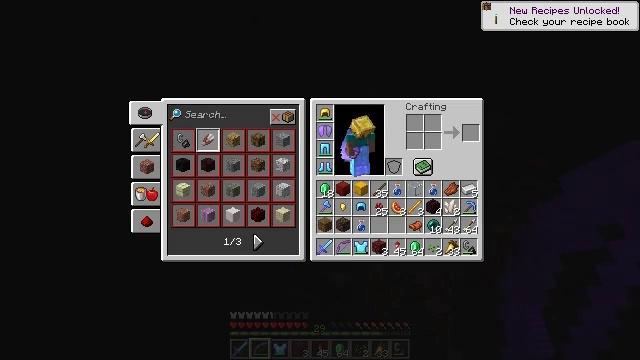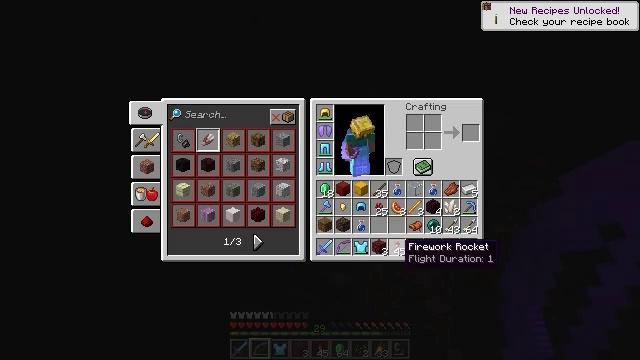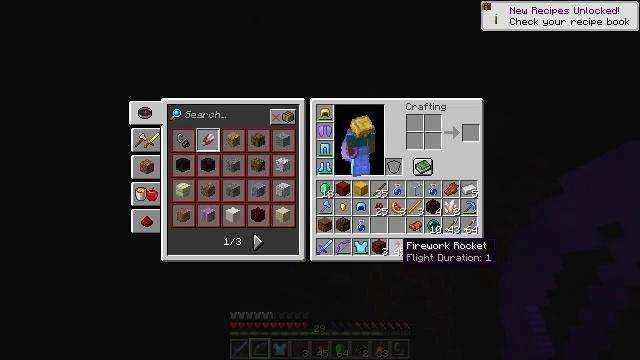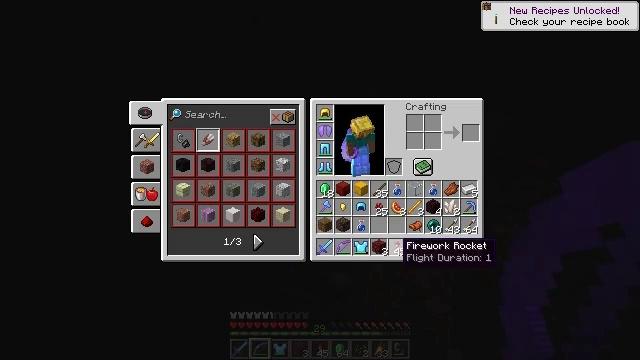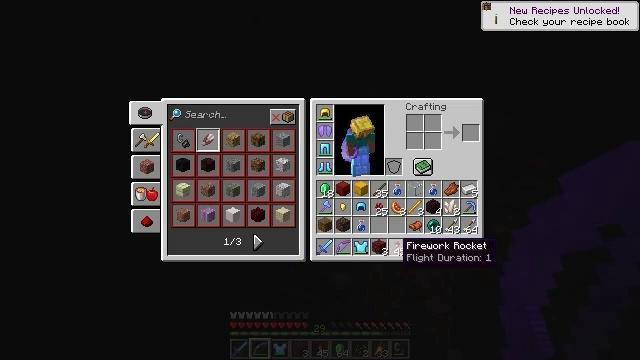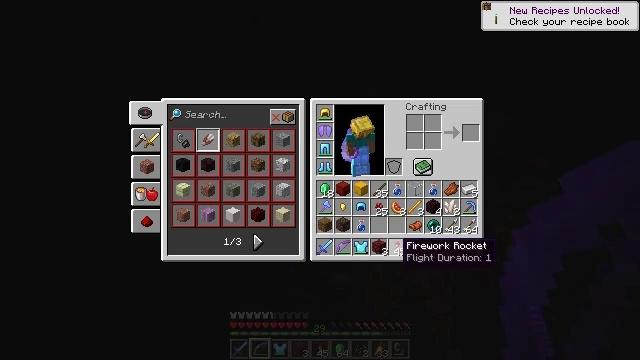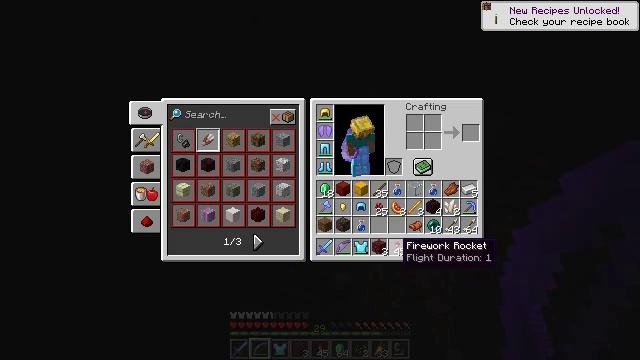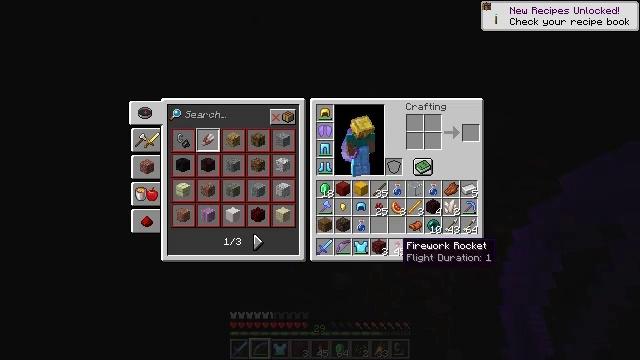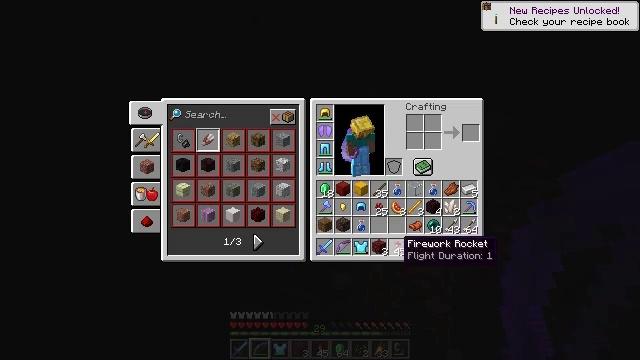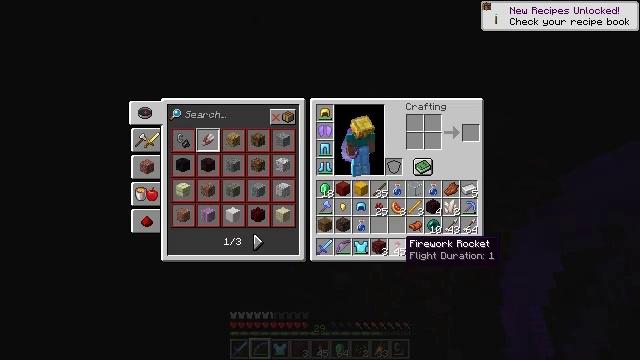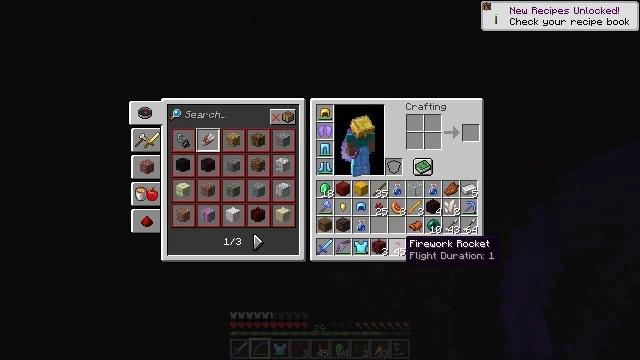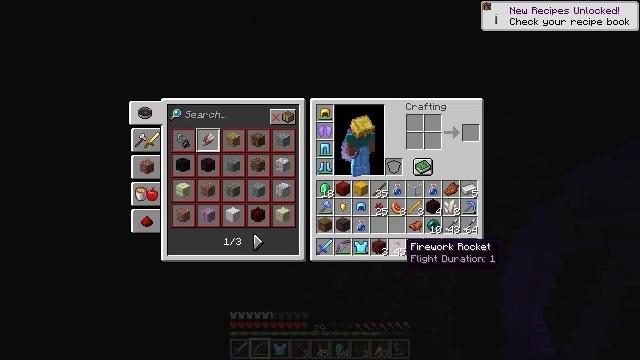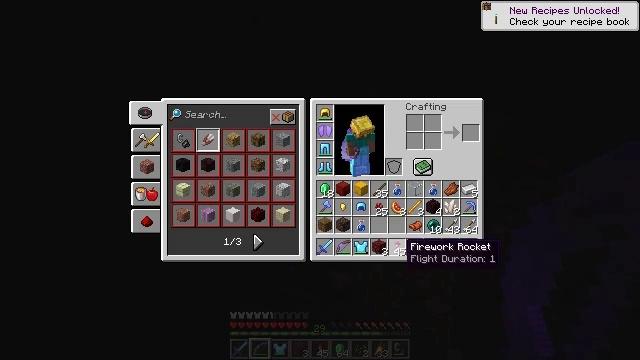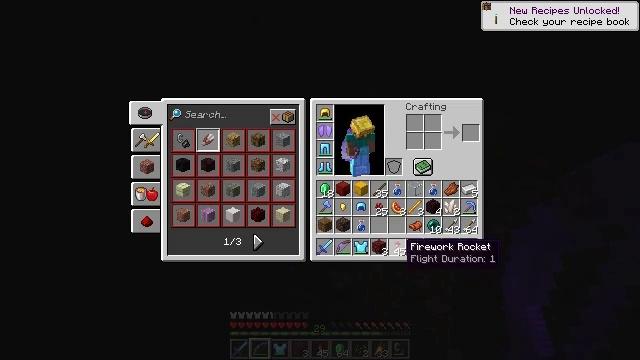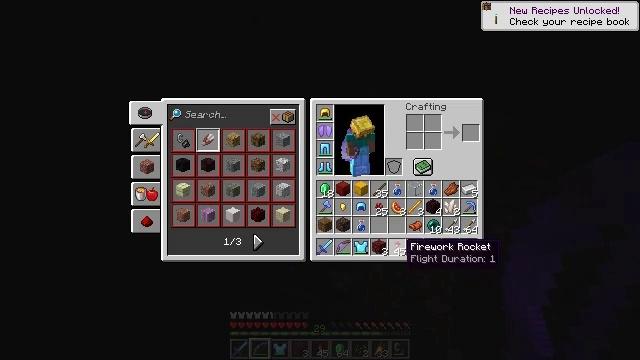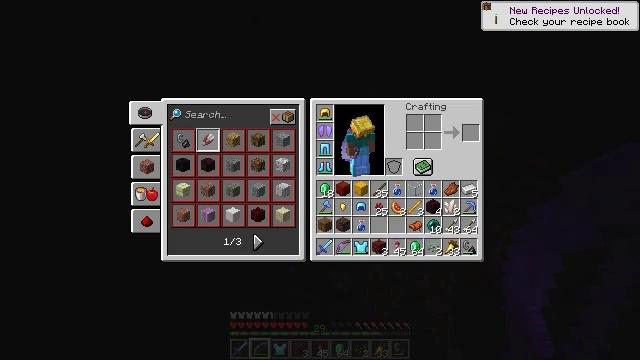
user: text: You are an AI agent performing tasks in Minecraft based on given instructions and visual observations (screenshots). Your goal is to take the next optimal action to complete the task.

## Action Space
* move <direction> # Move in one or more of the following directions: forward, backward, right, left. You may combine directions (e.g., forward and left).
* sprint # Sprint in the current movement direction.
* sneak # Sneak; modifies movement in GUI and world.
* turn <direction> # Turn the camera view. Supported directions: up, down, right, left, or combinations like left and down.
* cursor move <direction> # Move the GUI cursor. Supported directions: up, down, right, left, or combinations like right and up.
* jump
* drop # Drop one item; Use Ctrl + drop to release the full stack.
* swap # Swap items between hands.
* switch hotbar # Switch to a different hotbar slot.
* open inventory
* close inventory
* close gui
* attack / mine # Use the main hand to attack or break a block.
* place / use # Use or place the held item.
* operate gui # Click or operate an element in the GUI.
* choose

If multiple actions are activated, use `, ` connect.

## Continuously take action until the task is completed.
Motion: motion action
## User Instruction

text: Extract soul sand for building purposes.
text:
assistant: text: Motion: no_op
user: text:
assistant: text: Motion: no_op
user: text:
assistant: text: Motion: no_op
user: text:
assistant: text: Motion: no_op
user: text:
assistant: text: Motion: no_op
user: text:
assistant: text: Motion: no_op
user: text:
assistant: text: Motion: no_op
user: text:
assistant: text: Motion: no_op
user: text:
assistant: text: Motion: no_op
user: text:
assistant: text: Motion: no_op
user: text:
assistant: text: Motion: no_op
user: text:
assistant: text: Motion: no_op
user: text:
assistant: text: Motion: no_op
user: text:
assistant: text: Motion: no_op
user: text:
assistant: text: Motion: no_op
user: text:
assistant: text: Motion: cursor move left
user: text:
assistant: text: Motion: cursor move left
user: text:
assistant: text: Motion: cursor move left
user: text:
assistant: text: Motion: no_op
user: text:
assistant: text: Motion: no_op
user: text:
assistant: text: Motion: no_op
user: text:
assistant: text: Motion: no_op
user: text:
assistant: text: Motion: no_op
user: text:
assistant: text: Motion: close inventory
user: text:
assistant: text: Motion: turn right, close inventory
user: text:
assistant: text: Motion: turn right, close inventory
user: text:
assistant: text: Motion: move left, turn right
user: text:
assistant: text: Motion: move left, turn right
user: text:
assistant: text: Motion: move left, turn right and up
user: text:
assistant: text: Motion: move left, turn right and up